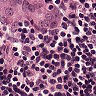
Metastatic tissue present: yes